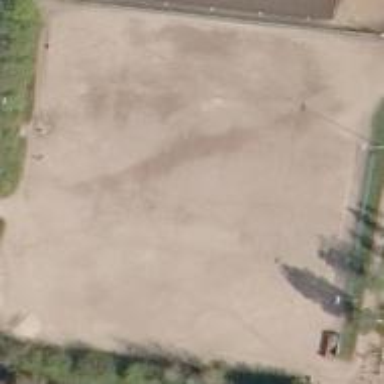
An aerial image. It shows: Multi-sport pitch with gravel surface.